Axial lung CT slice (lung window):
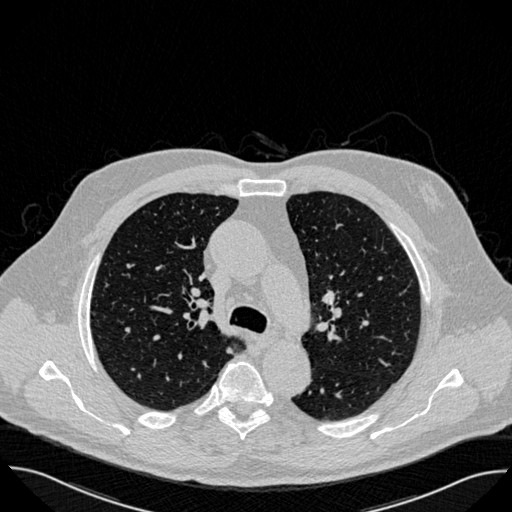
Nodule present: yes
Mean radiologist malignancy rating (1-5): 2.5